Aerial crown-view tile of a tropical tree (Barro Colorado Island, Panama), acquired 20250217:
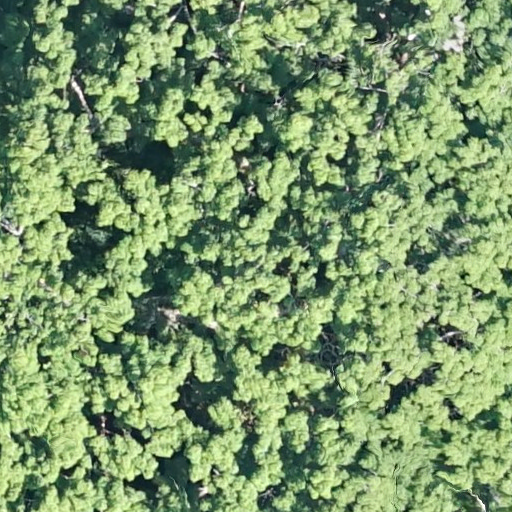
Species: Ceiba pentandra
GBIF accepted scientific name: Ceiba pentandra
Crown area: 1009.463 m²